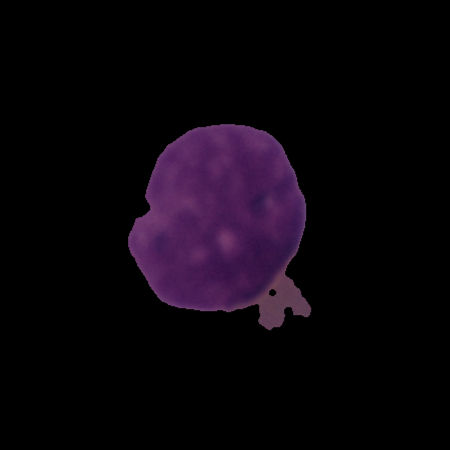
Label: cancer